Question: This is not really a maze, but the idea is similar.
I have this:

The problem is where I circled in red. I need a way to get rid of rectangles that are not part of the rest of the puzzle.
I created a simple algorithm which works for a square:
The way this works is each element of the 2D array represents a vertex (graph node). Each graph node has a list of vertices it is connected to. The graph is drawn by drawing lines from each vertex to each of their connections.
'''
private void removeDisconnectedSquare(int x, int y)
{
GraphNode topLeft = getNodeAt(x, y);
GraphNode topRight = getNodeAt(x + 1, y);
GraphNode bottomLeft = getNodeAt(x, y + 1);
GraphNode bottomRight = getNodeAt(x + 1, y + 1);
if(topLeft != null &&
topRight != null &&
bottomLeft != null &&
bottomRight != null &&
!hasNodeToLeft(topLeft) && hasNodeToRight(topLeft) &&
!hasNodeAbove(topLeft) && hasNodeBelow(topLeft) &&
hasNodeToLeft(topRight) && !hasNodeToRight(topRight) &&
!hasNodeAbove(topRight) && hasNodeBelow(topRight) &&
!hasNodeToLeft(bottomLeft) && hasNodeToRight(bottomLeft) &&
hasNodeAbove(bottomLeft) && !hasNodeBelow(bottomLeft) &&
hasNodeToLeft(bottomRight) && !hasNodeToRight(bottomRight) &&
hasNodeAbove(bottomRight) && !hasNodeBelow(bottomRight))
{
removeVertex(x, y);
removeVertex(x + 1, y);
removeVertex(x, y + 1);
removeVertex(x + 1, y + 1);
}
}
'''
Is there an algorithm or way I could detect if a path of verticies is not part of the big connected path of verticies? Sometimes this produces a small path.
Thanks
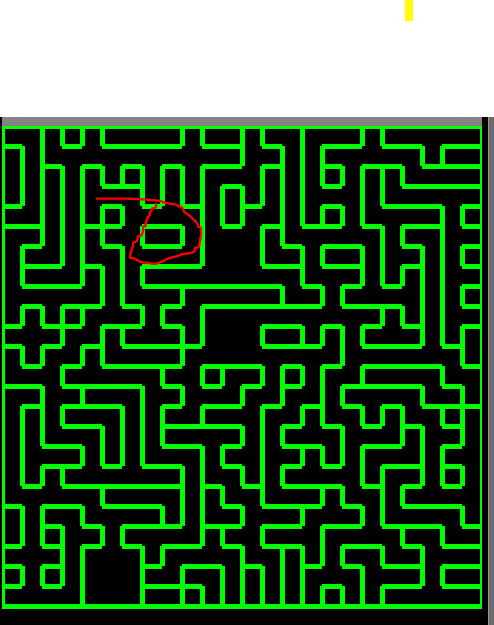
Answer: I would recommend finding a good graph library. Then, represent each square as a node, and have an edge between squares if a direct path is open between them. Finally use a 'connected nodes' algorithm (provided by the graph library) starting from your 'entrance node'. Finally, you can loop over all nodes that aren't marked by the connectivity algorithm and deal with them appropriately.
For example, if you were in C++, you could use the <URL>. Other good graph libraries should have similar support.
You could also roll-your-own version of such an algorithm; e.g., push unmarked neighbor nodes on a stack, mark the visited node, then pop a node off the stack until done. However, having a good graph library will be useful for other problems you're likely to encounter in this sort of project, and IMO is preferable to rolling your own.
It might also be worth noting that you could potentially change your maze generation algorithm to always generate a connected graph, thus preventing the need to clean up disconnected components after the fact.